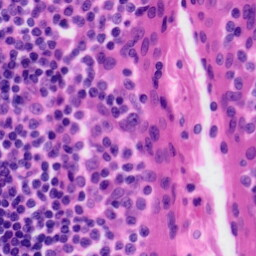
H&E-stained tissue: Tonsil